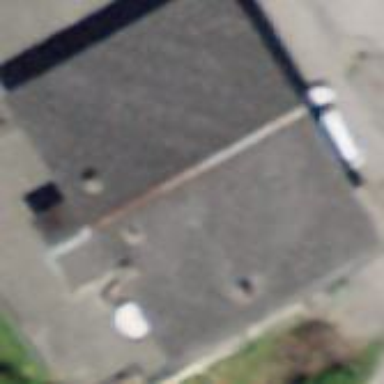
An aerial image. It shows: Building used as car repair shop.